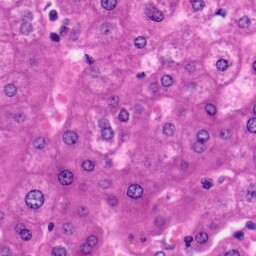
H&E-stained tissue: Liver